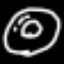
Label: donut